Question: I think I have all my ducks in order here, I am attempting to search my UL list using brackets either using a left one ( or a right one ) and I am getting a JavaScript kick back error:
"Expected '(' in regular expression".
I am by no means a regex expert here but what exactly could be the problem, i'd like to ideally be able to search using by any letters, numbers or special characters of my choosing in my input box without having the error as I described above.
Using Ie. 11, Fiddle is here: <URL>
jQuery friendly:
'''
$('#refdocs').on('keyup change', function () {
var search = $(this).val();
$('#refdocs_list li').each(function () {
var val = $(this).text();
$(this).toggle( !! val.match(search)).html(
val.replace(search, function(match) {return '<span style="background-color: #FFFF00">'+match+'</span>'}, 'gi')
);
});
});
'''

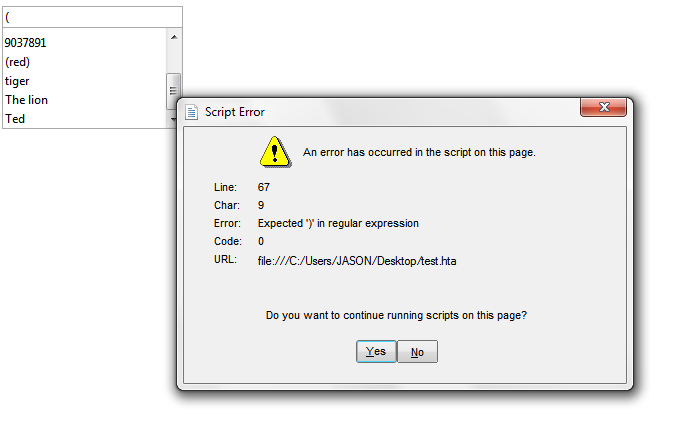
Answer: Well, if I understand the error correctly, it's because your special characters are getting interpreted as regex function characters, which means they'll need to be escaped. Check out this answer:
<URL>